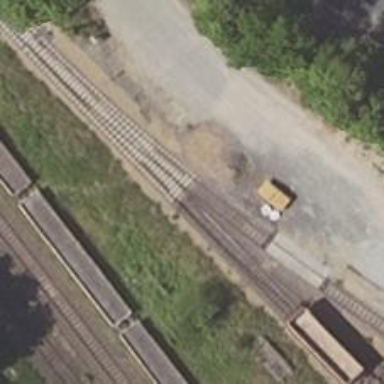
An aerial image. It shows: Railway switch.